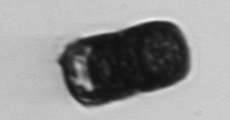
Label: Paralia_sulcata